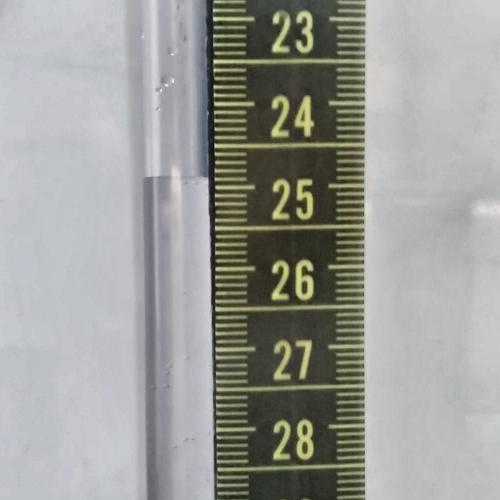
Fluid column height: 24.9 cm